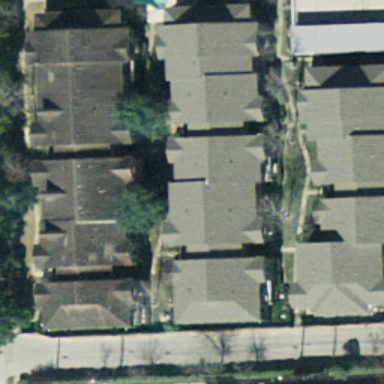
This is a dense residential area .